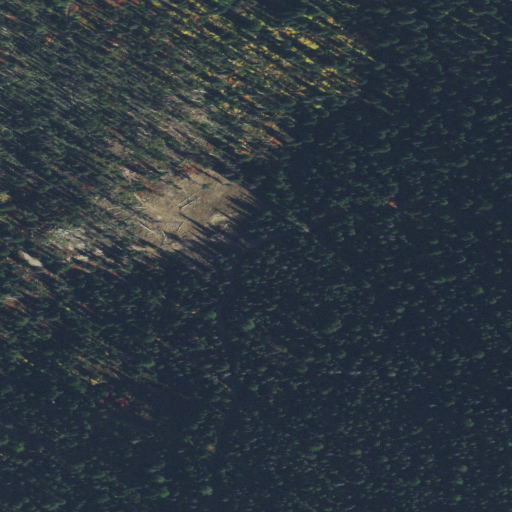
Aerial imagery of gap in Idaho named 12 Mile Saddle containing only evergreen forest